Question: I have added default remote filter to grid for column 'hiddenFlag', however it is not active on first loading. When I click column header menu, filter seem to be active however records is now appropriate. I should deactivate and activate it again.

how, I can configure it to be active for the first load also?
'''
Ext.define('Ext.migration.CommentGrid', {
extend: 'Ext.grid.Panel',
alias: 'widget.commentgrid',
xtype: 'grid',
initComponent: function(){
filePath = "";
this.filters = {
ftype: 'filters',
encode: false, // json encode the filter query
local: false, //only filter locally
filters: [{
type: 'numeric',
dataIndex: 'id'
}, {
type: 'boolean',
dataIndex: 'publishableFlag'
}, {
type: 'boolean',
dataIndex: 'hiddenFlag',
value:0,
active:true
}
]
};
Ext.apply(this, {
iconCls: 'icon-grid',
features: [this.filters],
selType: 'rowmodel',
columns: [
{
text: 'ID',
hideable: false,
dataIndex: 'id'
},
{
xtype: 'checkcolumn',
text: 'Yayinlandi mi?',
dataIndex: 'publishableFlag'
},
{
xtype: 'checkcolumn',
text: 'Gizle',
dataIndex: 'hiddenFlag',
filter: {
value:0,
active:true
}
}
]
});
this.callParent();
},
listeners:{
'afterrender': function(a,b,c){
//Ext.getCmp()
console.log("after render", this);
}
},
bbar: Ext.create('Ext.PagingToolbar', {
store: commentStore,
displayInfo: true
})
});
'''
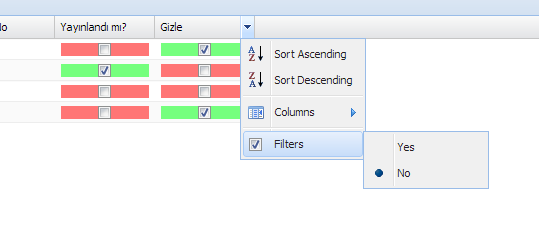
Answer: Ensure that the filters are created in the 'afterrender' event, e.g.:
'''
listeners:{
'afterrender': function(grid){
grid.filters.createFilters();
}
},
'''
If that doesn't handle it you can also programmatically set the filters (instead of just using a config). As covered in <URL>.